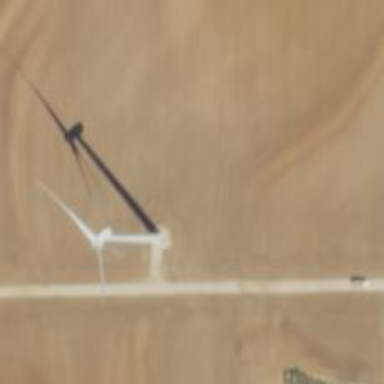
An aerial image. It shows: Wind turbine generator that utilizes wind as its source for generating electricity. It is of the horizontal axis type.